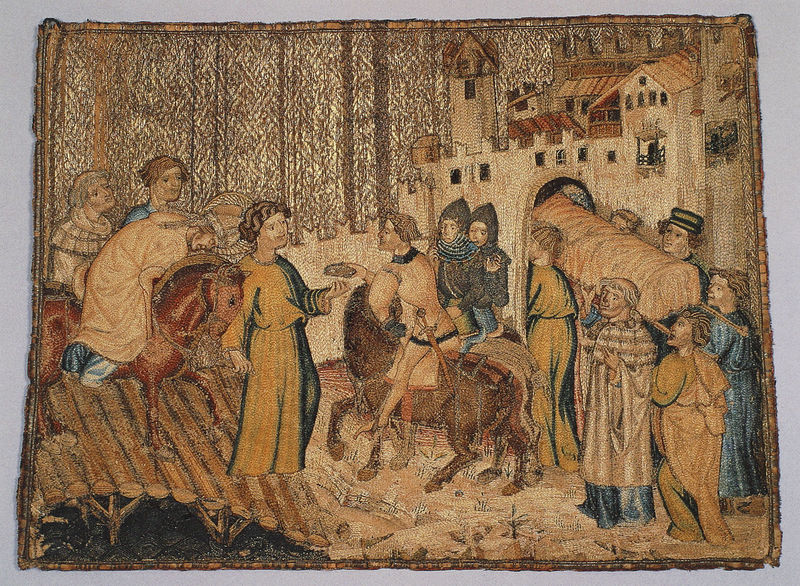
Titel: Dalmatikabesatz II. aus dem Konsekrationsornat Georgs von Liechtenstein
Standort: Herstellungsort: Prag (EU - Tschechische Republik)
Institution: Trient, Museo Diocesano Tridentino
Schlagwörter: mann, menschen, stadt, braun, frau, dame, tuch, weg, teppich, toter, tragen, brücke, gold, stickerei, stoff, personen, gotik, pferd, pferde, reiter, turm, dorf, mauer, figuren, bischof, soldaten, tor, zinnen, burg, geben, schwert, ritter, rüstung, stadttor, pfarrer, sarg, leichnam, mittelalter, begegnung, priester, mönch, stadtmauer, heiliger, mönche, übergabe, gewebe, jerusalem, gewebt, zinne, tonsur, stadtarchitektur, kettenhemd, bildteppich, 1022